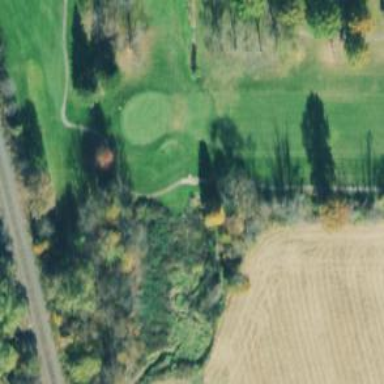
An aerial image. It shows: Path bridge over golf course.